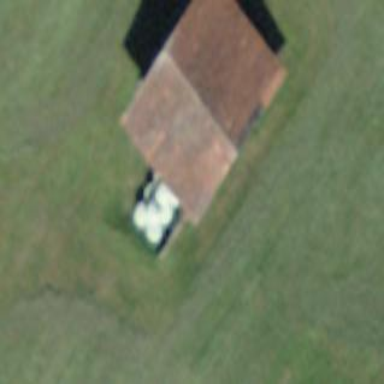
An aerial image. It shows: Barn.